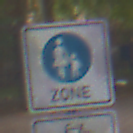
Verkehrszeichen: BeginnFussgaengerzone
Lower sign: EinspurigeFahrzeugeFrei5
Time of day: MorningAfternoon
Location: Outdoor (Urban)
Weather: Overcast
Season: NotSpecified
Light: Natural